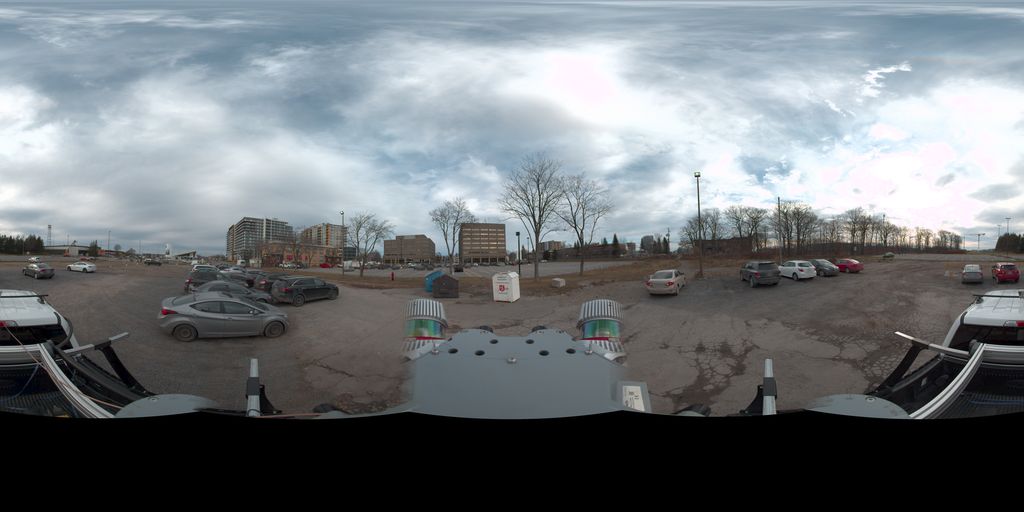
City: quebec_city